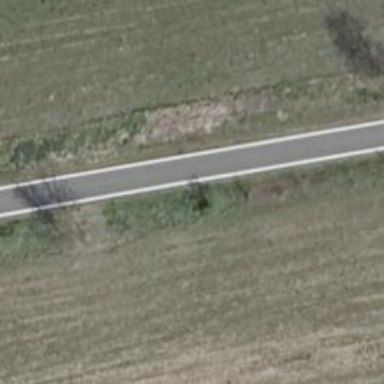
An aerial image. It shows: Passing place on the road.